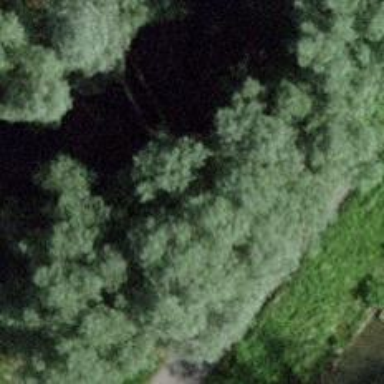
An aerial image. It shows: Footway bridge.